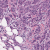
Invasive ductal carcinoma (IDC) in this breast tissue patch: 1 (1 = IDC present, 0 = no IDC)